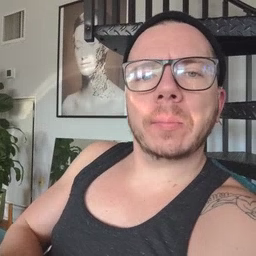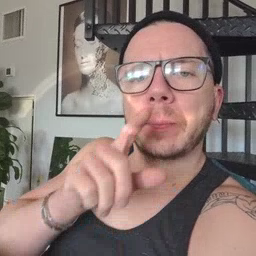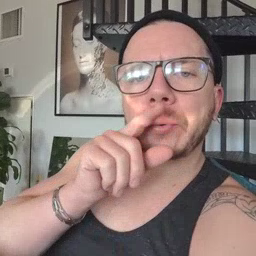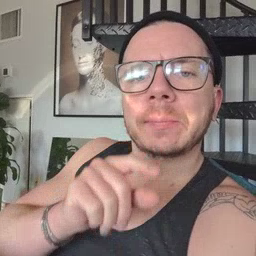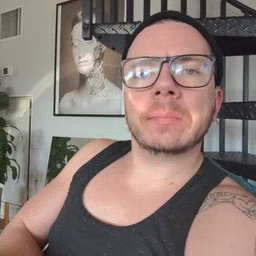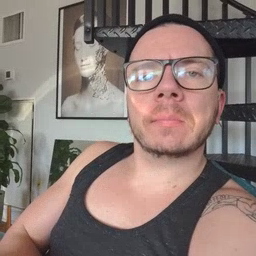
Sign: bird